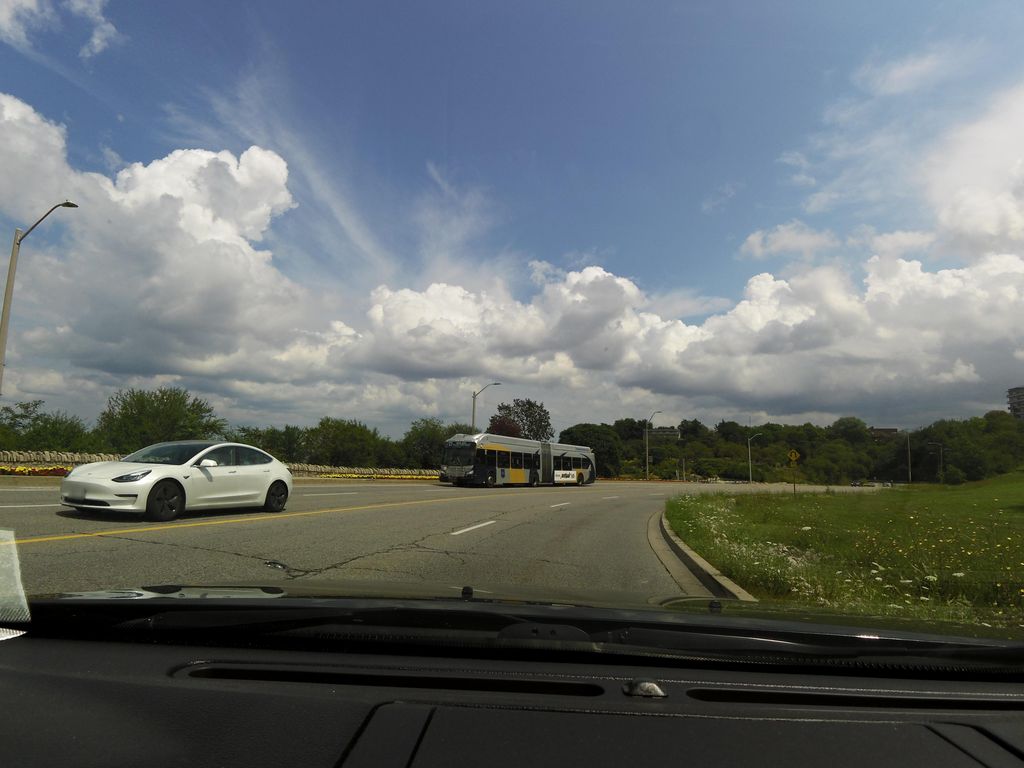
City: hamilton